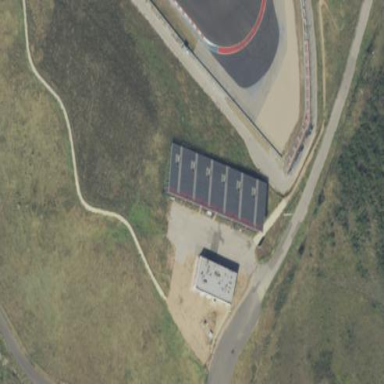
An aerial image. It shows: Grandstand building.